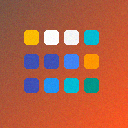
Screen state: on